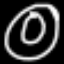
Label: donut